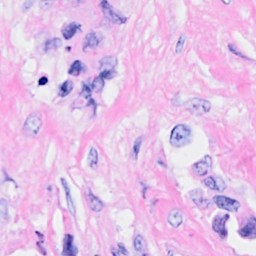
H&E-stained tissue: Breast